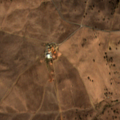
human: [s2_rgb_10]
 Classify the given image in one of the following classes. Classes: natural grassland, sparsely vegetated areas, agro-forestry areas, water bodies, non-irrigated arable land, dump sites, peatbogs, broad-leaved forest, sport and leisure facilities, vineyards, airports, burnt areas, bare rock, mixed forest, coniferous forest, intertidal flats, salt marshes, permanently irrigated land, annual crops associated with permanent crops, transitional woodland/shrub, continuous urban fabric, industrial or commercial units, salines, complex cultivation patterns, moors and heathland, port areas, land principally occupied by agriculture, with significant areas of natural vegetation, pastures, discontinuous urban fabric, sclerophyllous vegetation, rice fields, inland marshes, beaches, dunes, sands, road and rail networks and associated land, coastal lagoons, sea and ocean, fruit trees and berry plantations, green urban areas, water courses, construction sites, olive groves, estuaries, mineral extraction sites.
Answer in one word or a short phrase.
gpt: non-irrigated arable land, agro-forestry areas